Interaction volume radius: 10 \u00c5
Interaction volume height: 10 \u00c5
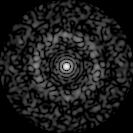
Disorder parameter: 0.8611